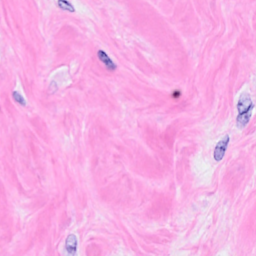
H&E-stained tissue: Breast